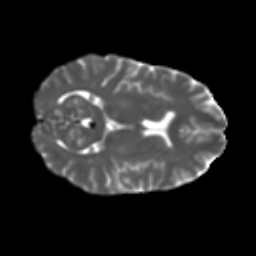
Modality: T2w
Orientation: axial
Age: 52
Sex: female
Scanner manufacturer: ge
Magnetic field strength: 3 T
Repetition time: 7.8 s
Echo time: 0.0608 s